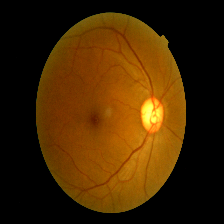
Diabetic retinopathy grade: Mild